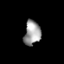
Tissue: lung
Cell type: Epithelial cells
Senescence score: 0.2232
Nuclear area (px): 392
Mean DAPI intensity: 157.985